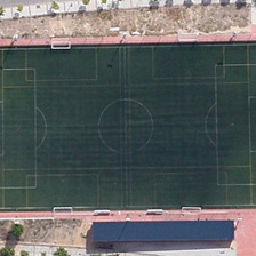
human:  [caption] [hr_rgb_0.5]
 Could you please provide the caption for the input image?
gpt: a football field is close to some green trees and cars.

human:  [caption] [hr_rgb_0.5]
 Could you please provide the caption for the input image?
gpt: Football field is near some green trees and cars.

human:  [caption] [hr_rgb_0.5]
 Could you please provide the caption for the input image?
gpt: The football field is near some green trees and cars.

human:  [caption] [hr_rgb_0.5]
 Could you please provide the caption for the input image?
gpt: Green trees and cars near the football field

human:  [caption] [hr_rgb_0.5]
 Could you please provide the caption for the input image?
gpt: A football field is near some green trees and cars.